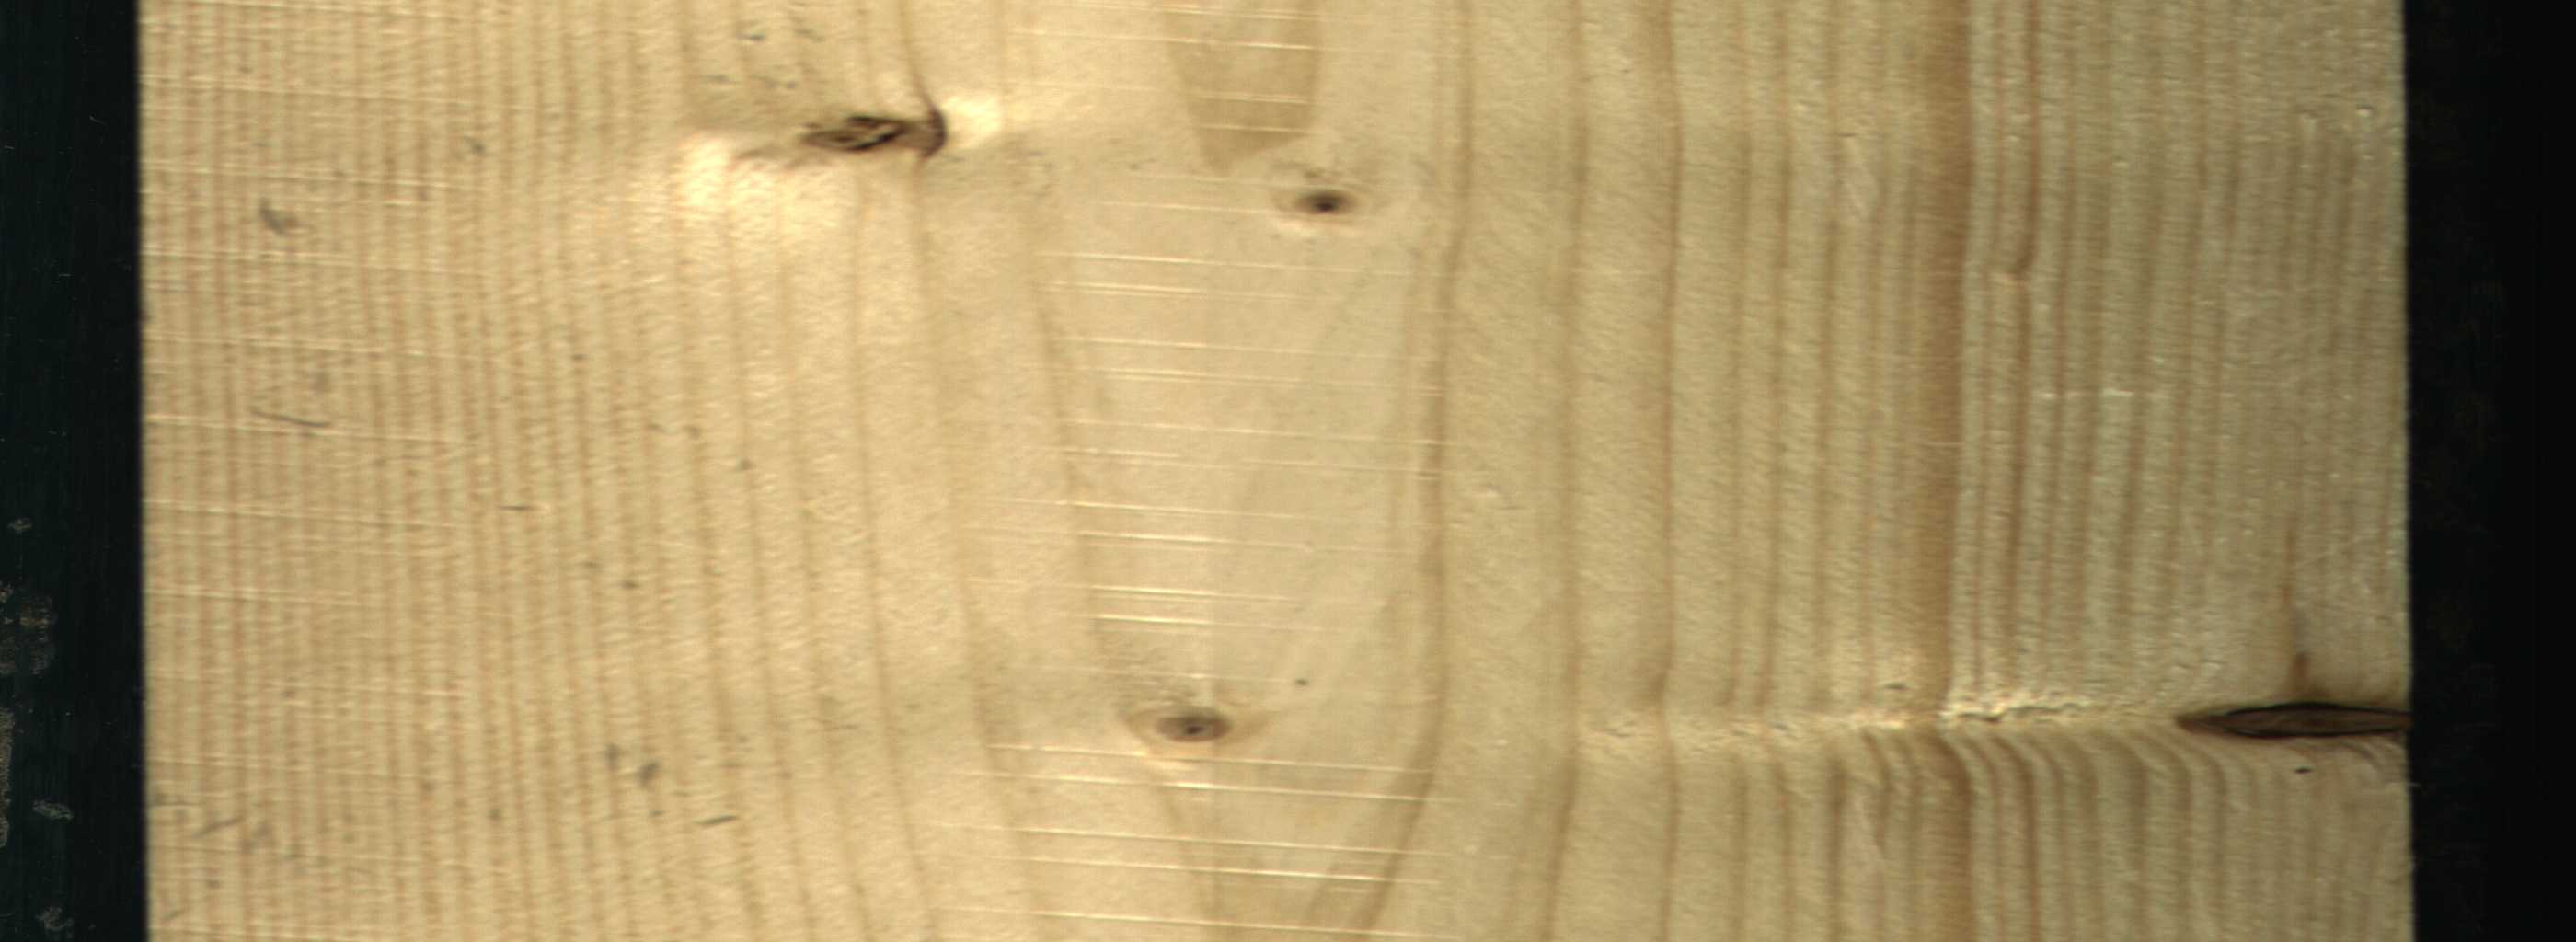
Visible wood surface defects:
Dead_Knot
Dead_Knot
Live_Knot
Live_Knot